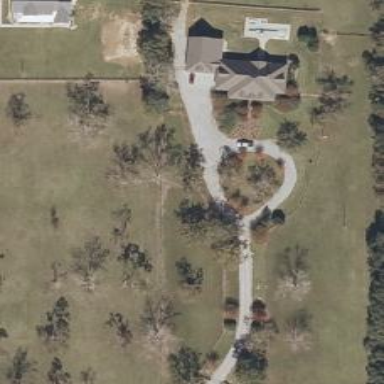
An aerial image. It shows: Driveway leading to service road.